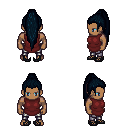
a pixel art fantasy rpg character, male body template, human, dark skin, maroon tunic, metal pants, raven extra-long topknot hairstyle, ghillies, four views (front, back, left, right), 2x2 character sprite sheet, small pixel art, hard edges, no anti-aliasing